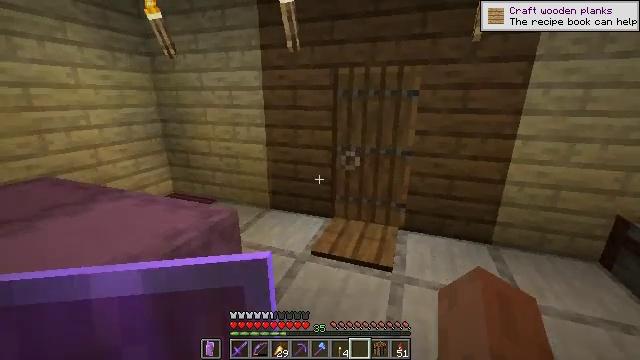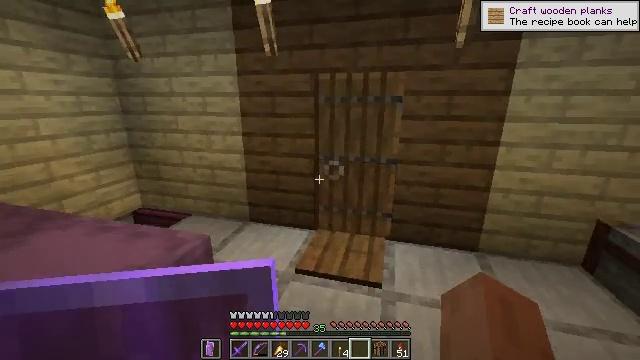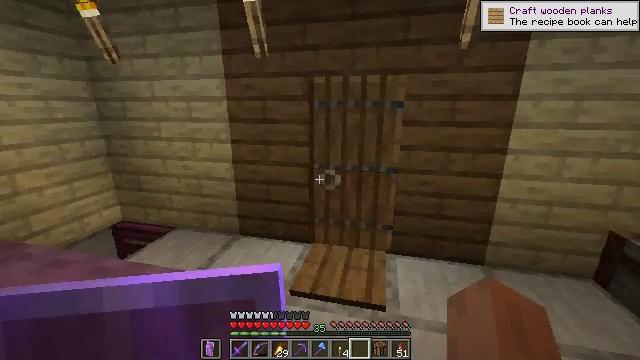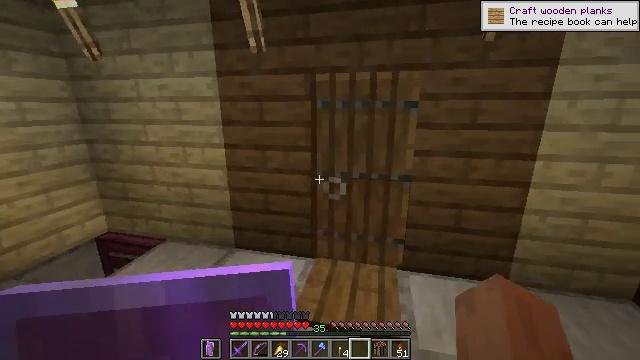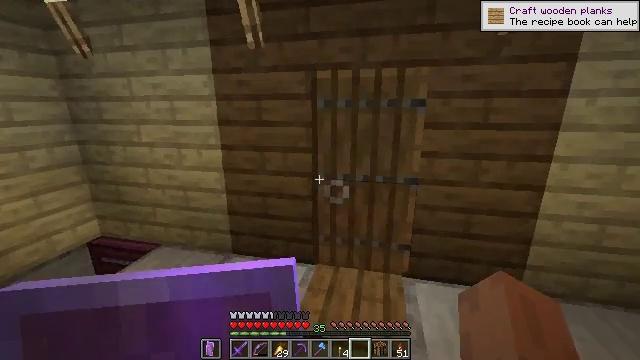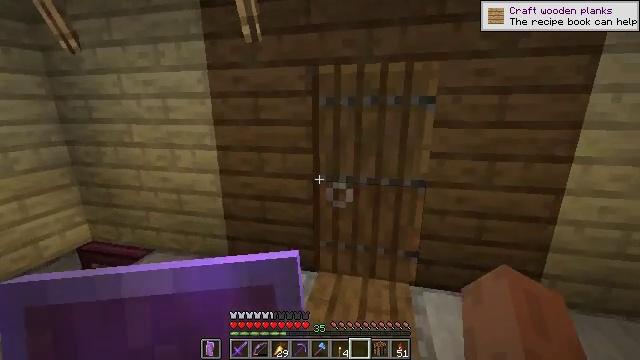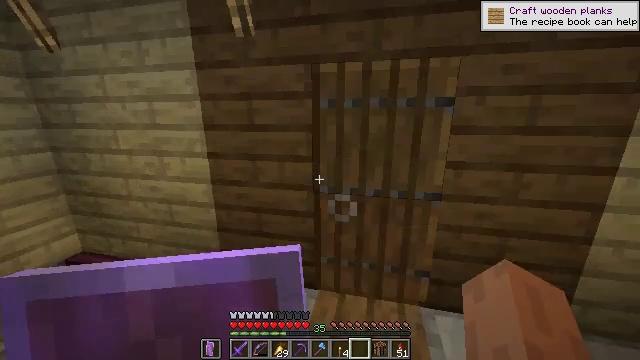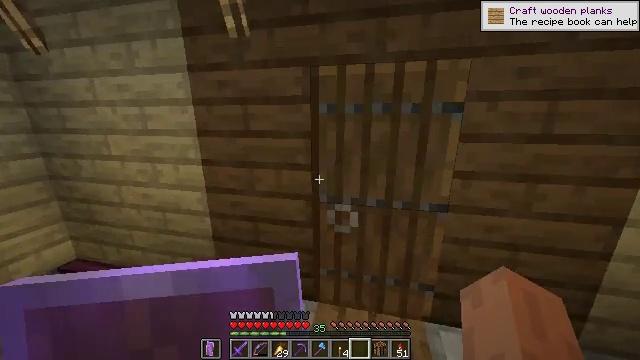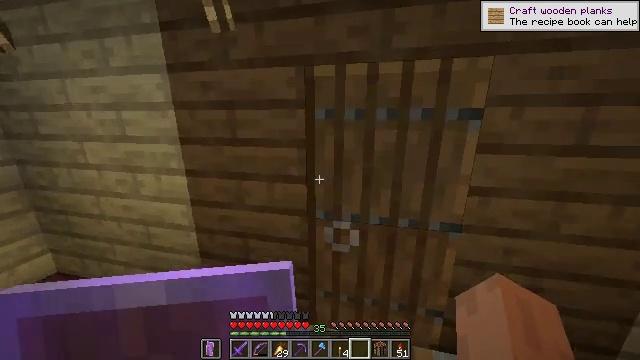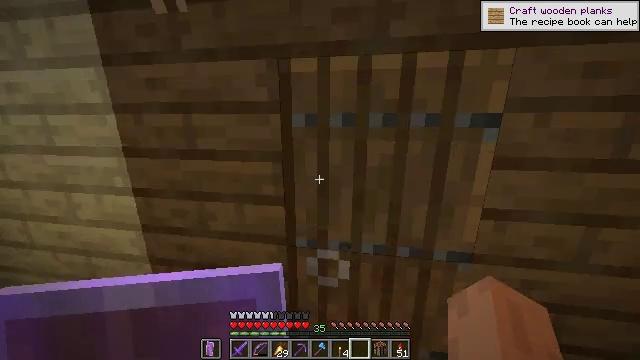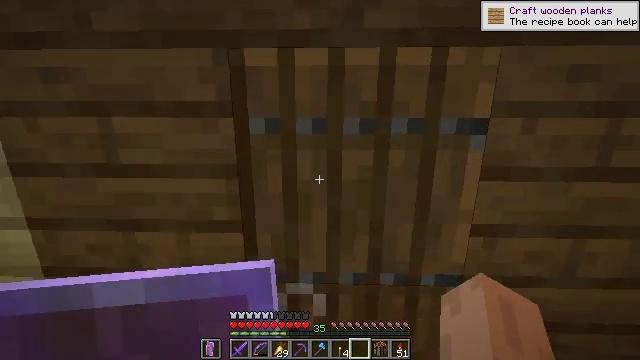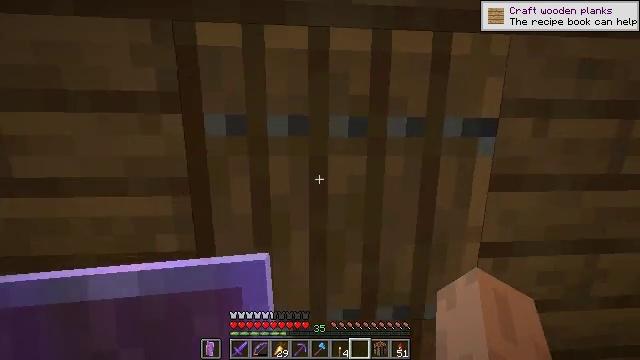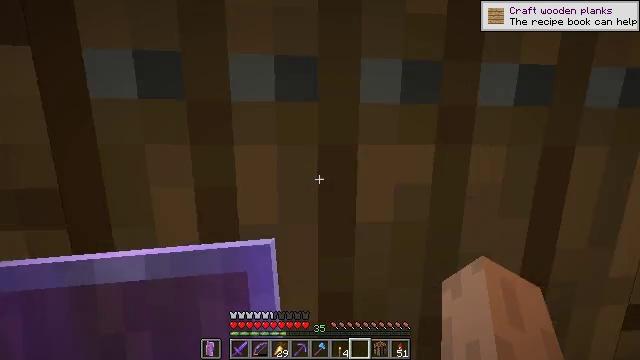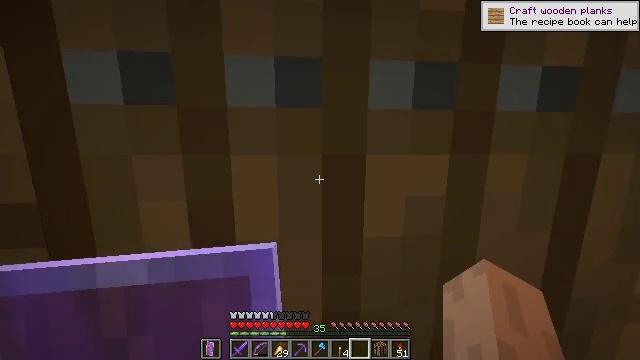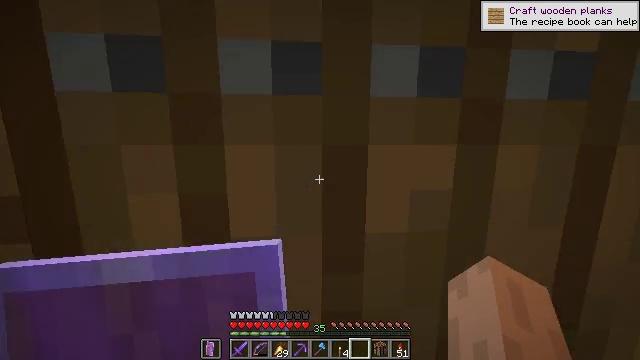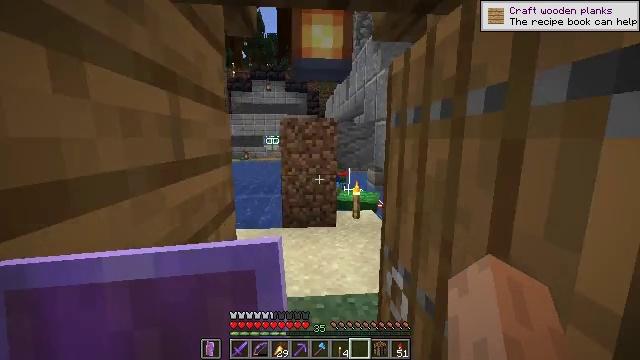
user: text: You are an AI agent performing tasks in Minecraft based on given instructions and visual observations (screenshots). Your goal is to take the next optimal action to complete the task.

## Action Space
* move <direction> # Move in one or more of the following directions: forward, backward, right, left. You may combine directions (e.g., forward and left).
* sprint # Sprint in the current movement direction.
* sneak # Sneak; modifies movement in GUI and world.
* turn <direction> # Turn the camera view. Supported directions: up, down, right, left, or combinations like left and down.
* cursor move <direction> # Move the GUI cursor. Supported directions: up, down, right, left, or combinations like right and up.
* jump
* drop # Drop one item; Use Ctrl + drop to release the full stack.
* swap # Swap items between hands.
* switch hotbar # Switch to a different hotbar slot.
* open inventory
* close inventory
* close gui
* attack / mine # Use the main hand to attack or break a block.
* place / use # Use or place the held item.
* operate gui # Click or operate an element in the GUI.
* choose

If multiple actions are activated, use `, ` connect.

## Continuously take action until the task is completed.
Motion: motion action
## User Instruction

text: Mine the weeping vines plant in the Nether.
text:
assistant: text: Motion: move forward, turn right and up
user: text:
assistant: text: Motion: move forward, turn right
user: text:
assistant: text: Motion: move forward
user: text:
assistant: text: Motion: move forward
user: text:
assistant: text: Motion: move forward, sprint
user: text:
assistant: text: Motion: move forward, sprint
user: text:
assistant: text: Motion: move forward, sprint
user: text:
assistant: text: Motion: move forward, sprint
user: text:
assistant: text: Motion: move forward, sprint, turn right
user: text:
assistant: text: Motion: move forward, sprint, turn right and up
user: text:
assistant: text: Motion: move forward, sprint, turn right and up
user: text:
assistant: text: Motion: move forward, sprint
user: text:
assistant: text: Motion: move forward, sprint
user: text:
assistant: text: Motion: move forward, sprint
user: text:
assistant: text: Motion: move forward, sprint
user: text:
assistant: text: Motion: move forward, sprint
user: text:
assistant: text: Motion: move forward, sprint, turn left
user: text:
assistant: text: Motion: move forward, sprint, turn left
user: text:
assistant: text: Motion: move forward, sprint, turn left
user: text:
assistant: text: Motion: move forward, sprint, turn left
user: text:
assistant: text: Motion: move forward, sprint, turn left
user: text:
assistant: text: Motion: move forward, sprint, turn left
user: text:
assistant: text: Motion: move forward, sprint, turn left
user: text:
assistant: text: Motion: move forward, sprint, turn left
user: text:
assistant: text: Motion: move forward, sprint, turn left
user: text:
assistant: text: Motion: move forward, sprint
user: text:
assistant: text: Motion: move forward, sprint, turn left
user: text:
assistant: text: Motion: move forward, sprint, turn left and down
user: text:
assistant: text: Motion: move forward, sprint, turn left and down
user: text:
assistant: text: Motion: move forward, sprint, turn left and down